Lunar surface albedo tile
Center latitude: 33.275
Center longitude: -17.357
Resolution (meters per pixel, mean): 152.64
Tile area (km^2): 23962.95
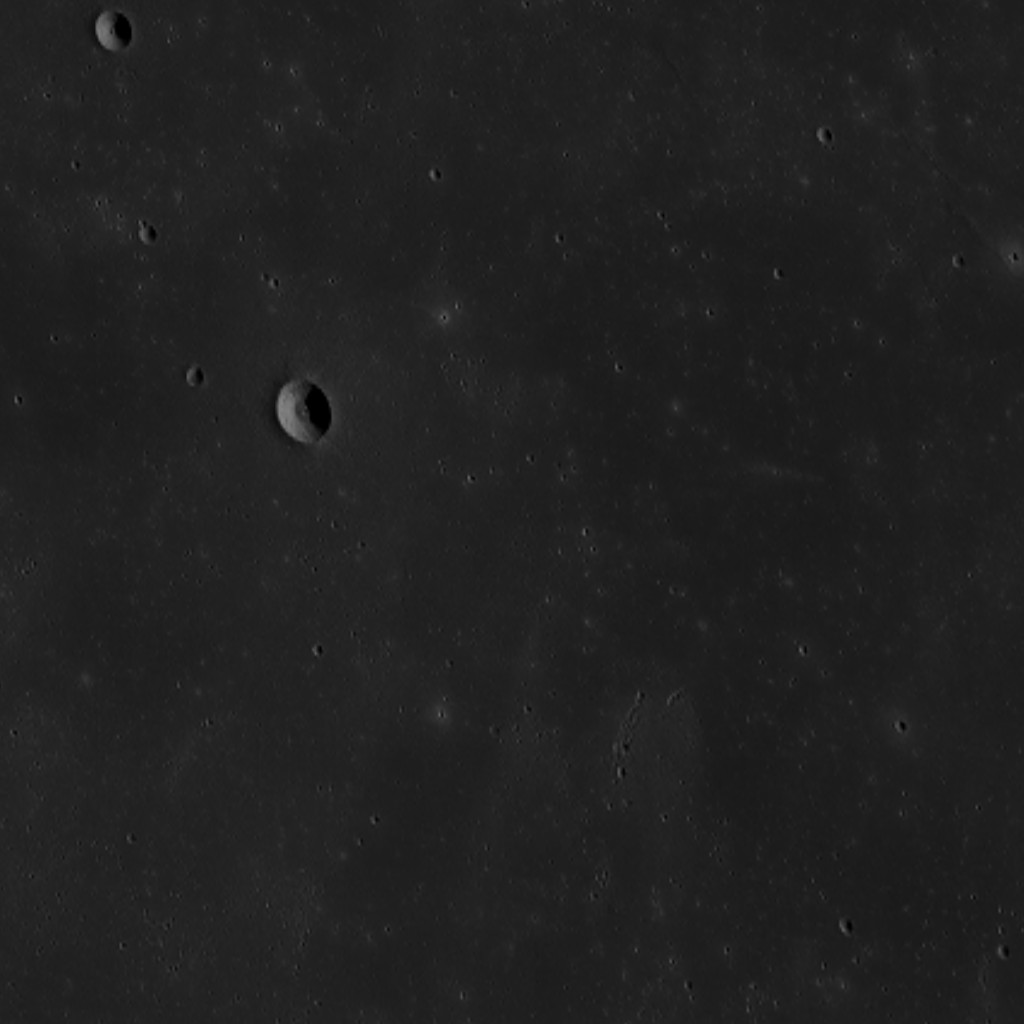